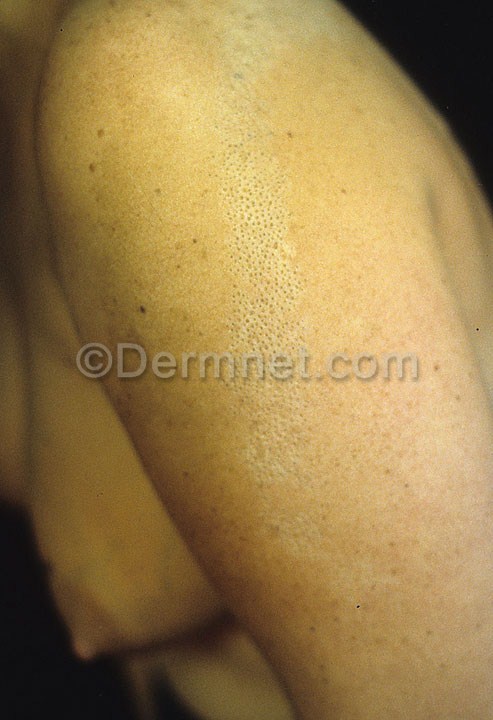
Disease: Acne and Rosacea Photos